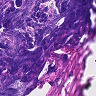
Metastatic tissue present: no